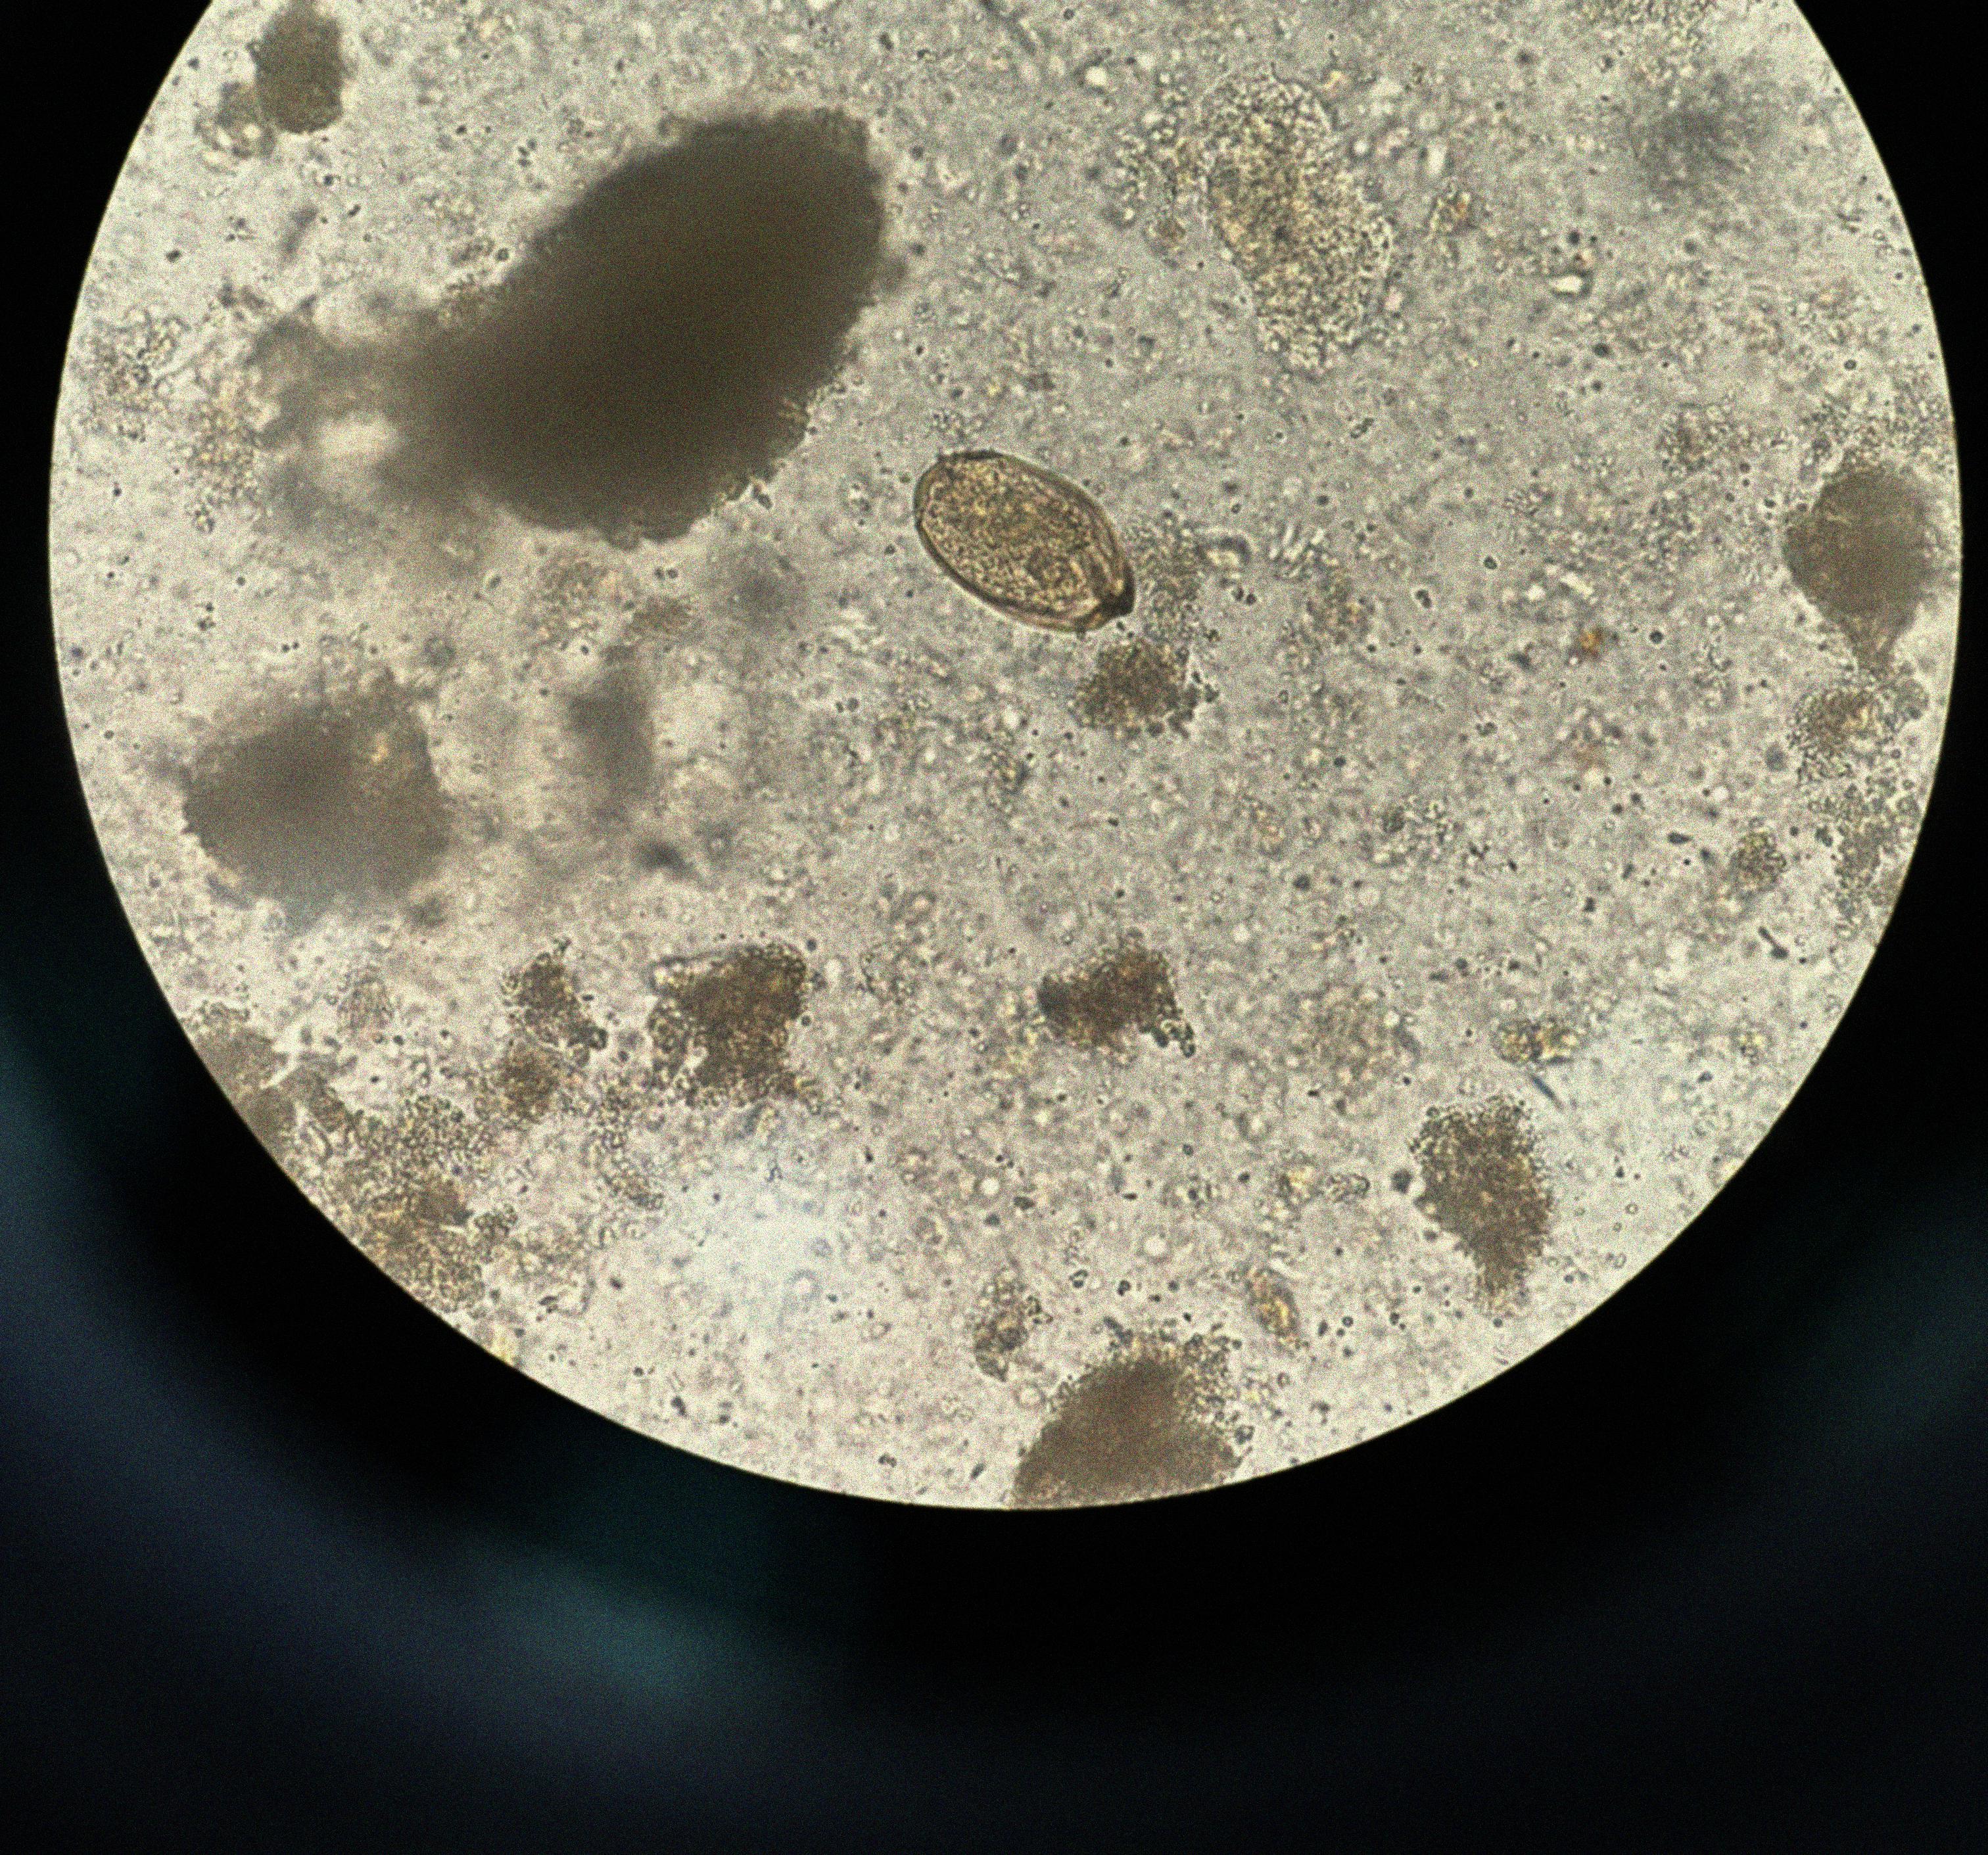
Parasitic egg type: Paragonimus spp